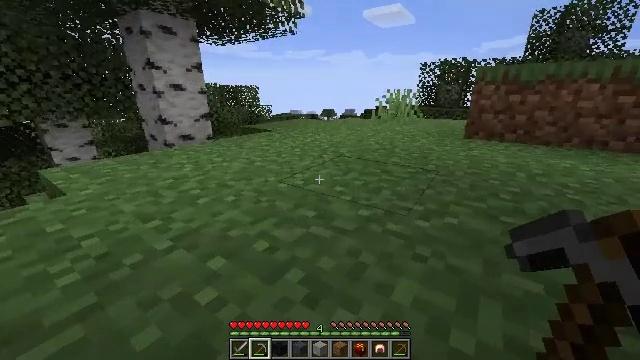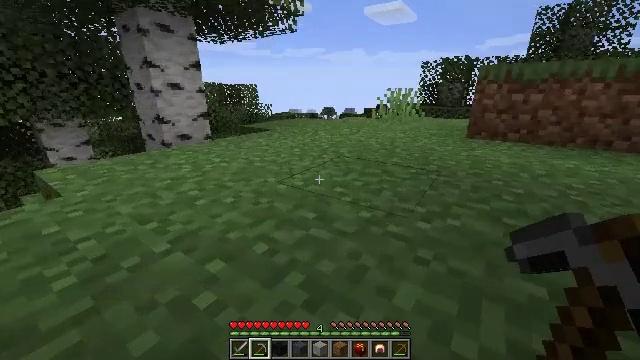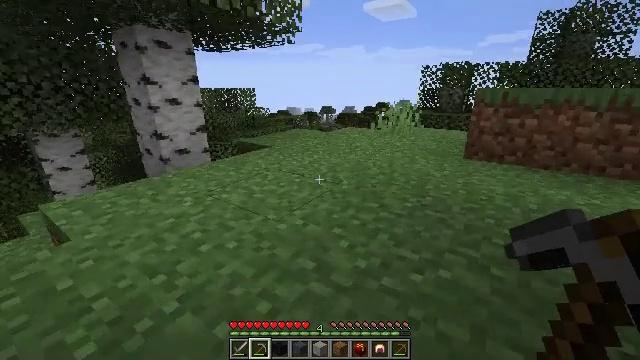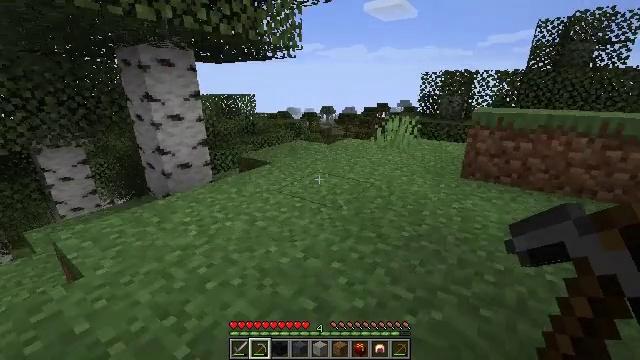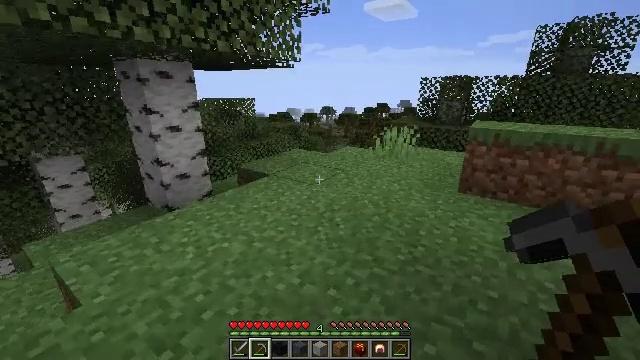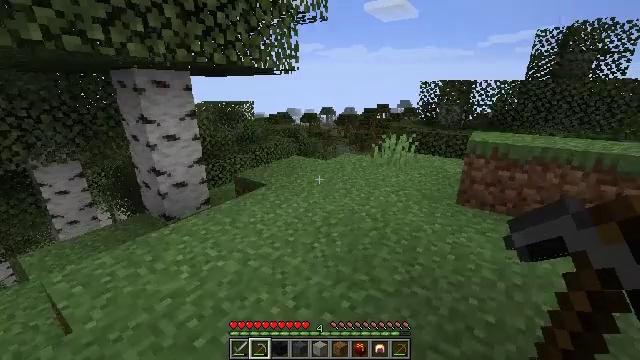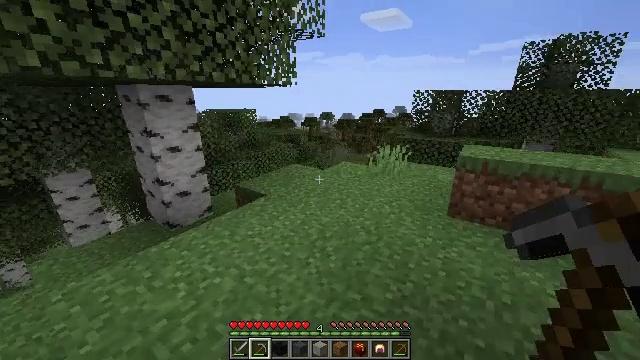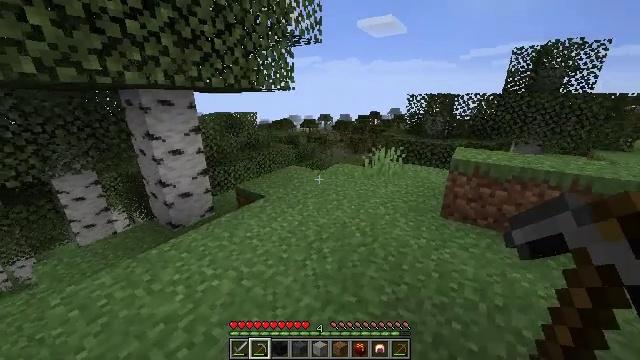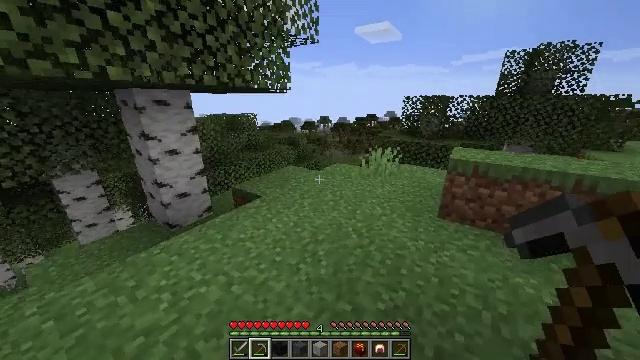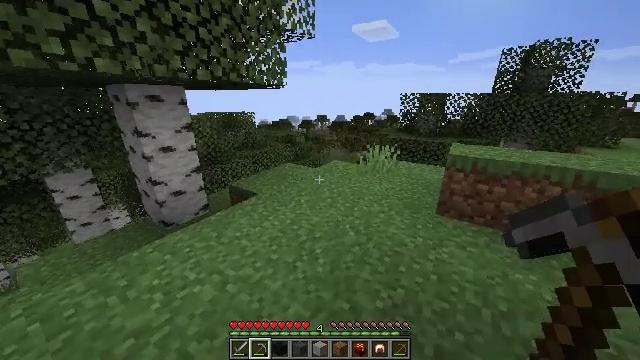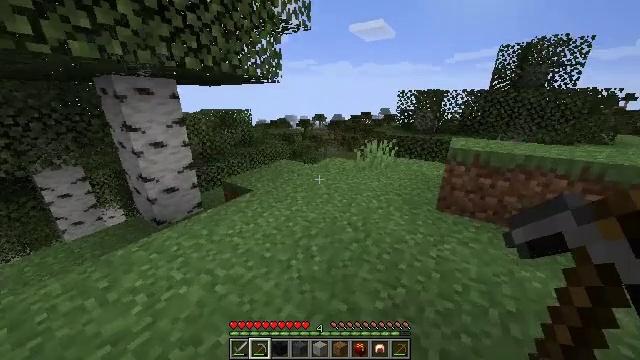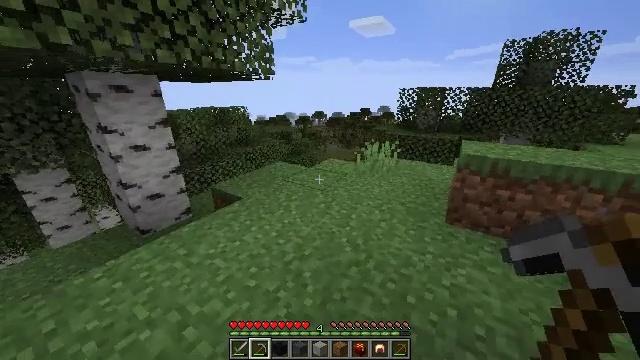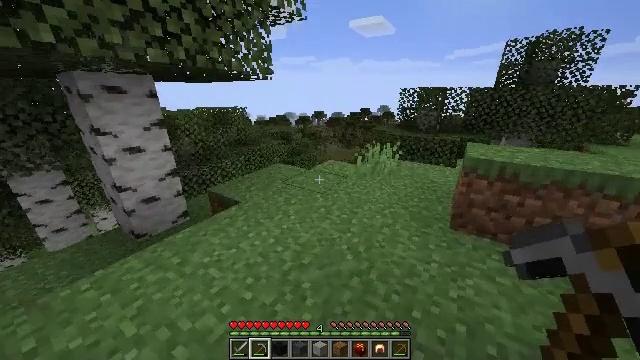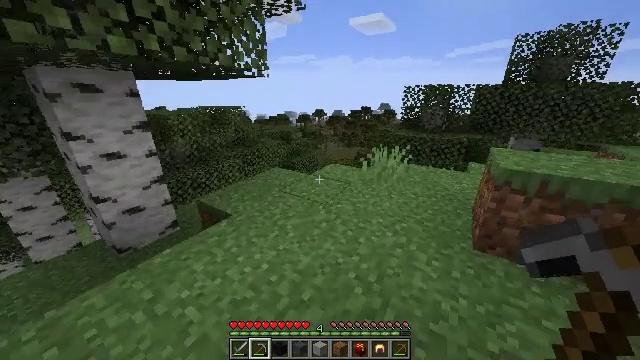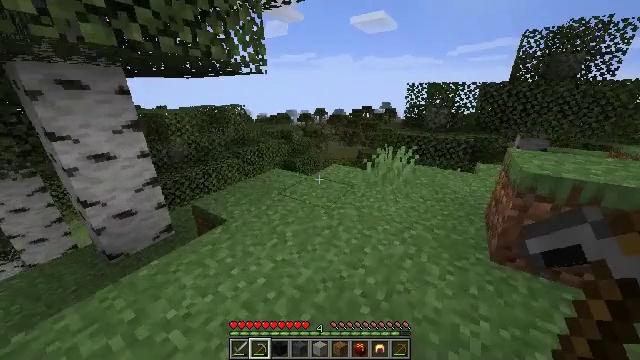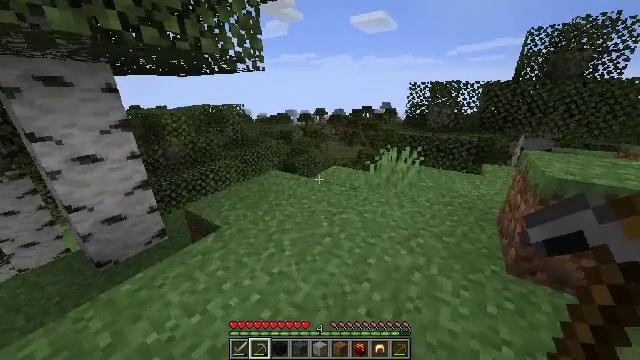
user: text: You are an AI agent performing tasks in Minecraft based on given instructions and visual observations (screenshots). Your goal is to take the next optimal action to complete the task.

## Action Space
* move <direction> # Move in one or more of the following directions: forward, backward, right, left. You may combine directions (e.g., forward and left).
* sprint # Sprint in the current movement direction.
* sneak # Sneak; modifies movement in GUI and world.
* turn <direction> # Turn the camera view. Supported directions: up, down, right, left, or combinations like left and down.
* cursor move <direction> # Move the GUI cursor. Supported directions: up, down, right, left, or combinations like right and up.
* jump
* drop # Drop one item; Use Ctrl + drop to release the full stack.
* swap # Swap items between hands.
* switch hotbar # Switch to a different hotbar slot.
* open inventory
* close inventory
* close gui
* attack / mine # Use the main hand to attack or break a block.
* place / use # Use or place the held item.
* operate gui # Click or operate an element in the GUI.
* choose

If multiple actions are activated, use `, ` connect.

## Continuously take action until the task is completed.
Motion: motion action
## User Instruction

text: Collect birch leaves from the tree.
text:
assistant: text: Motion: move forward, sprint
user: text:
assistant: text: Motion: move forward, sprint, jump
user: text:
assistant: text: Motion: move forward, sprint, jump
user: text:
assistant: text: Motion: move forward, sprint, jump
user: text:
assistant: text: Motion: move forward, sprint, jump
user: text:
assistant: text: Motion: move forward, sprint
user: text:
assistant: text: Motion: move forward, sprint
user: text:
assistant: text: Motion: move forward, sprint
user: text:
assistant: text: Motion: move forward, sprint
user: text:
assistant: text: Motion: move forward, sprint
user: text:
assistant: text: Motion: move forward, sprint
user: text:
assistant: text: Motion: move forward, sprint
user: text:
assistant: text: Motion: move forward
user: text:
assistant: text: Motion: move forward
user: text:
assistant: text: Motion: move forward
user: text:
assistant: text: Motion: move forward
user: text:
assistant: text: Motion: move forward
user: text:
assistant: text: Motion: move forward
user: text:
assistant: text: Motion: move forward
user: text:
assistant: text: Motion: move forward
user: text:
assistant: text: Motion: move forward
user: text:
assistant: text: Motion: move forward, turn left
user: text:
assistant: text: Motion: move forward, turn left
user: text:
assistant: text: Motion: move forward, turn left
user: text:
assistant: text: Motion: move forward, turn left
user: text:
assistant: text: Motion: move forward
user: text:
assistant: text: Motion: move forward, turn left
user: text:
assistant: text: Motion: move forward, turn left
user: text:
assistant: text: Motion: move forward, sprint, turn left
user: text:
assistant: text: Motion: move forward, sprint, turn left and down